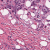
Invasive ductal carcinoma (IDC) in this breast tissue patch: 1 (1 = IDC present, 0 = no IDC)